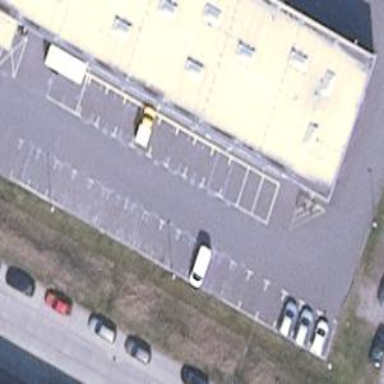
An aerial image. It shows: Parking area with surface.